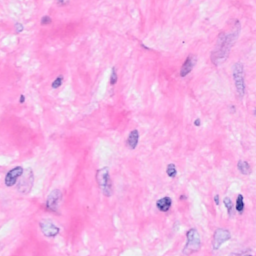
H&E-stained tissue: Breast